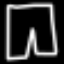
Label: pants